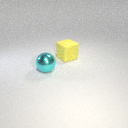
large yellow rubber cube behind large cyan metal sphere